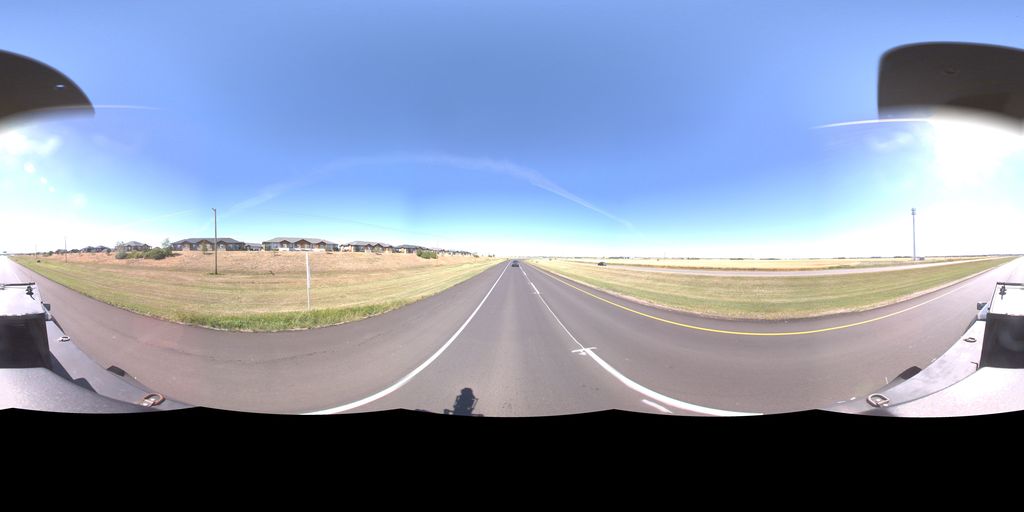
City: saskatoon